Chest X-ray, PA view. Patient: 24 years old, sex M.
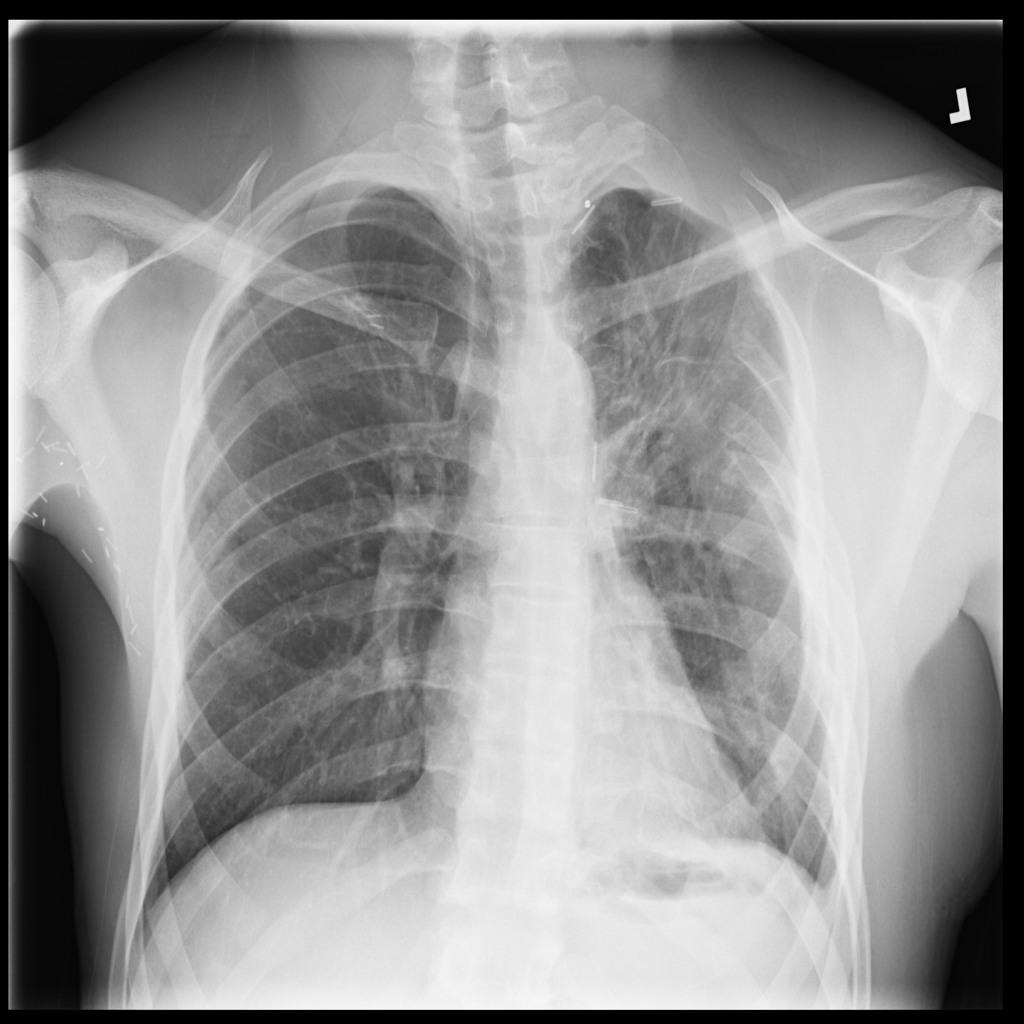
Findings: No Finding